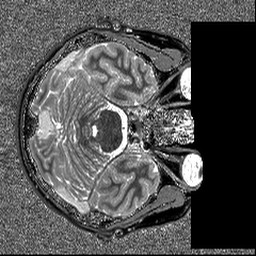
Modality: T1map
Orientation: axial
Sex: female